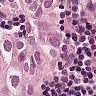
Metastatic tissue present: yes